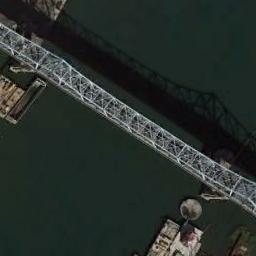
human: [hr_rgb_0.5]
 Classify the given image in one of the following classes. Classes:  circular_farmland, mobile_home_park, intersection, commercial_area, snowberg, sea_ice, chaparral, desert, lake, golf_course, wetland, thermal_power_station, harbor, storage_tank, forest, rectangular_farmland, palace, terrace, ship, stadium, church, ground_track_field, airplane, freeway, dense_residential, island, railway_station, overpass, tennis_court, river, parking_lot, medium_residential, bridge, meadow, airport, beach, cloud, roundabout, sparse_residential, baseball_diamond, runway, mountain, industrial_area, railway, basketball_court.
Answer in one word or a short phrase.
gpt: bridge